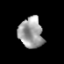
Tissue: prostate
Cell type: Myeloid cells
Senescence score: 0.2542
Nuclear area (px): 731
Mean DAPI intensity: 157.313